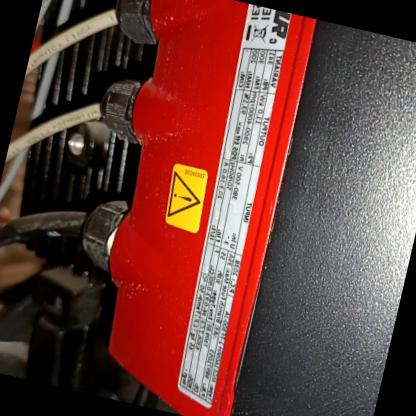
Klasa: tabliczka-znamionowa